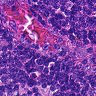
Metastatic tissue present: no